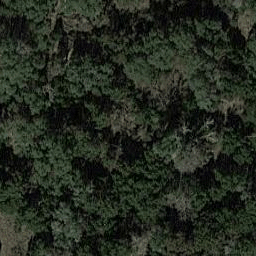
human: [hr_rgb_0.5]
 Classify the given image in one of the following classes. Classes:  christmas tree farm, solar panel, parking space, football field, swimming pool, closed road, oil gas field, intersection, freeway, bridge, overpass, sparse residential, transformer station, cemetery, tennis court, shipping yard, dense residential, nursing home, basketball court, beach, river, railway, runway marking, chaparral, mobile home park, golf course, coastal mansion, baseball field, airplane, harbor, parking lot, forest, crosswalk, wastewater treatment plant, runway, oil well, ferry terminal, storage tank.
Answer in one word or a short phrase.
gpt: forest